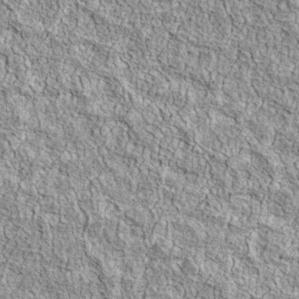
Label: non_frost